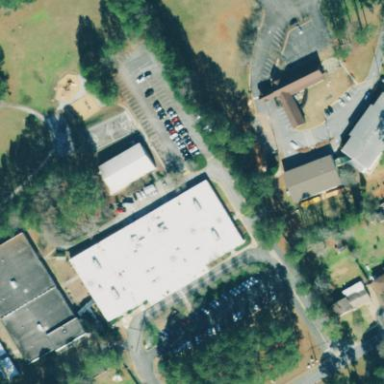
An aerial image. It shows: School.